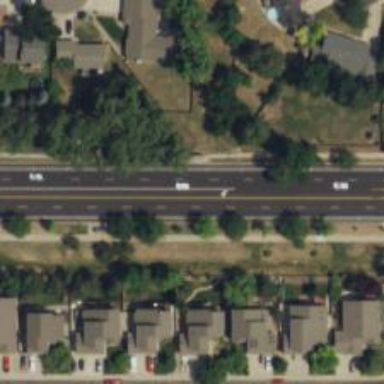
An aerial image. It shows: Secondary road.